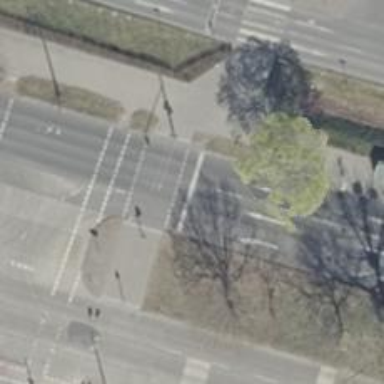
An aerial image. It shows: Primary highway with asphalt surface. It has lane markings and is dual carriageway.